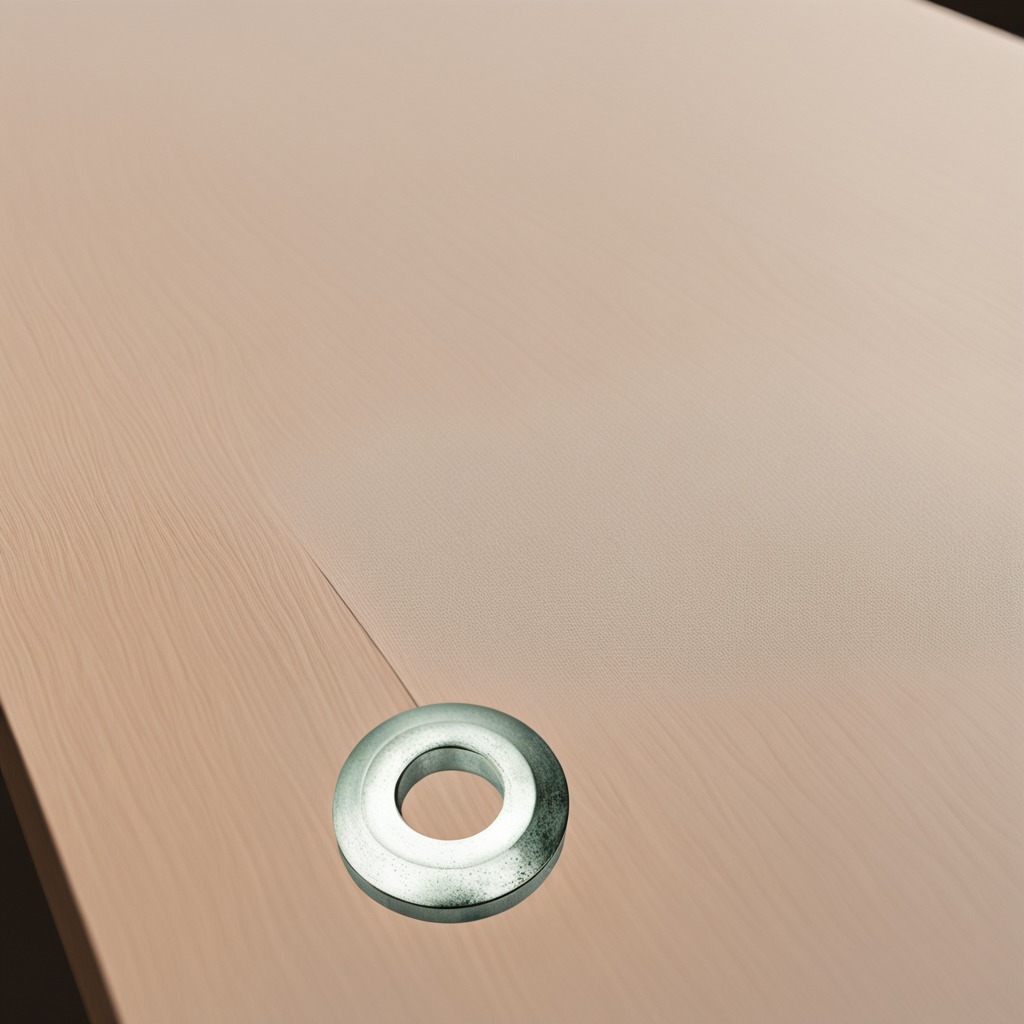
A flat metal washer lying on a wooden table in an outdoor workshop during daytime bright natural light soft shadows worn but beneath the cloth